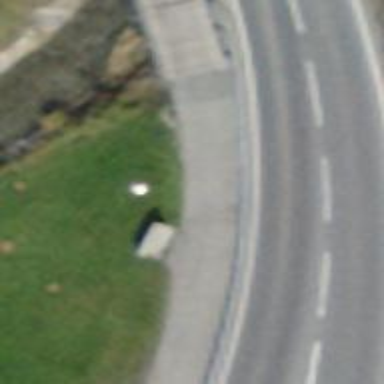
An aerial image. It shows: Path bridge with high-grade track surface.